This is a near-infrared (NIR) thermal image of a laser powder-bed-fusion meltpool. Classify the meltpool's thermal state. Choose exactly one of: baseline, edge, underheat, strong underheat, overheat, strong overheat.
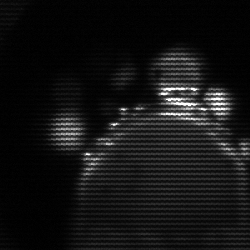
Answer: edge